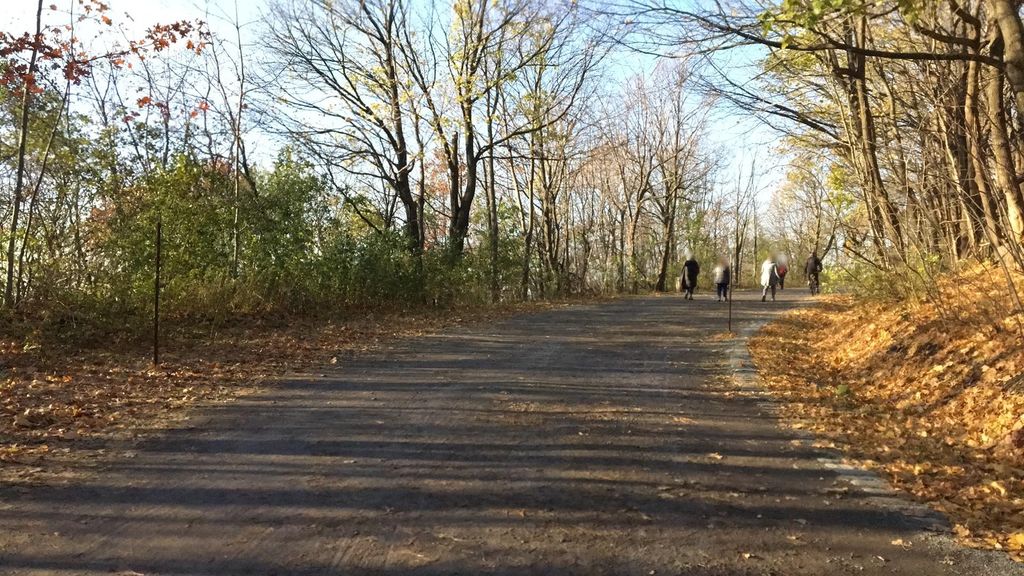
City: montreal